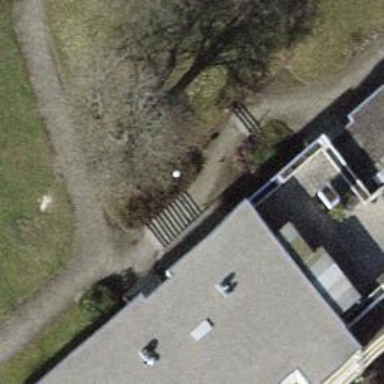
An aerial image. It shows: Road with steps.